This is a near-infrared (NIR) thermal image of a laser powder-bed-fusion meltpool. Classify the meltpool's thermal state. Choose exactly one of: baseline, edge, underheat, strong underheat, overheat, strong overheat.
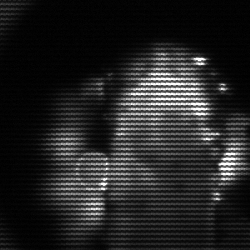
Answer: strong underheat